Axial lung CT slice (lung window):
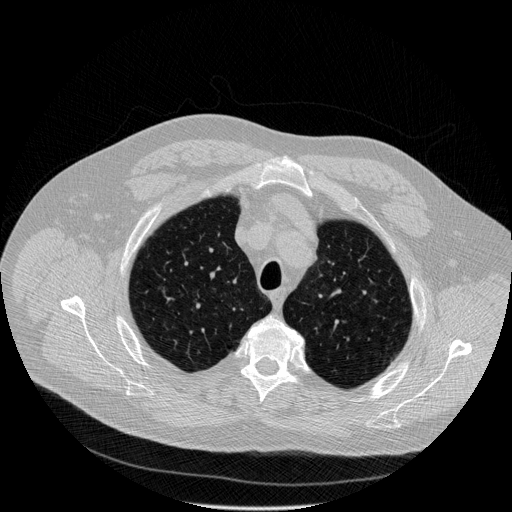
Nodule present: no